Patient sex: M
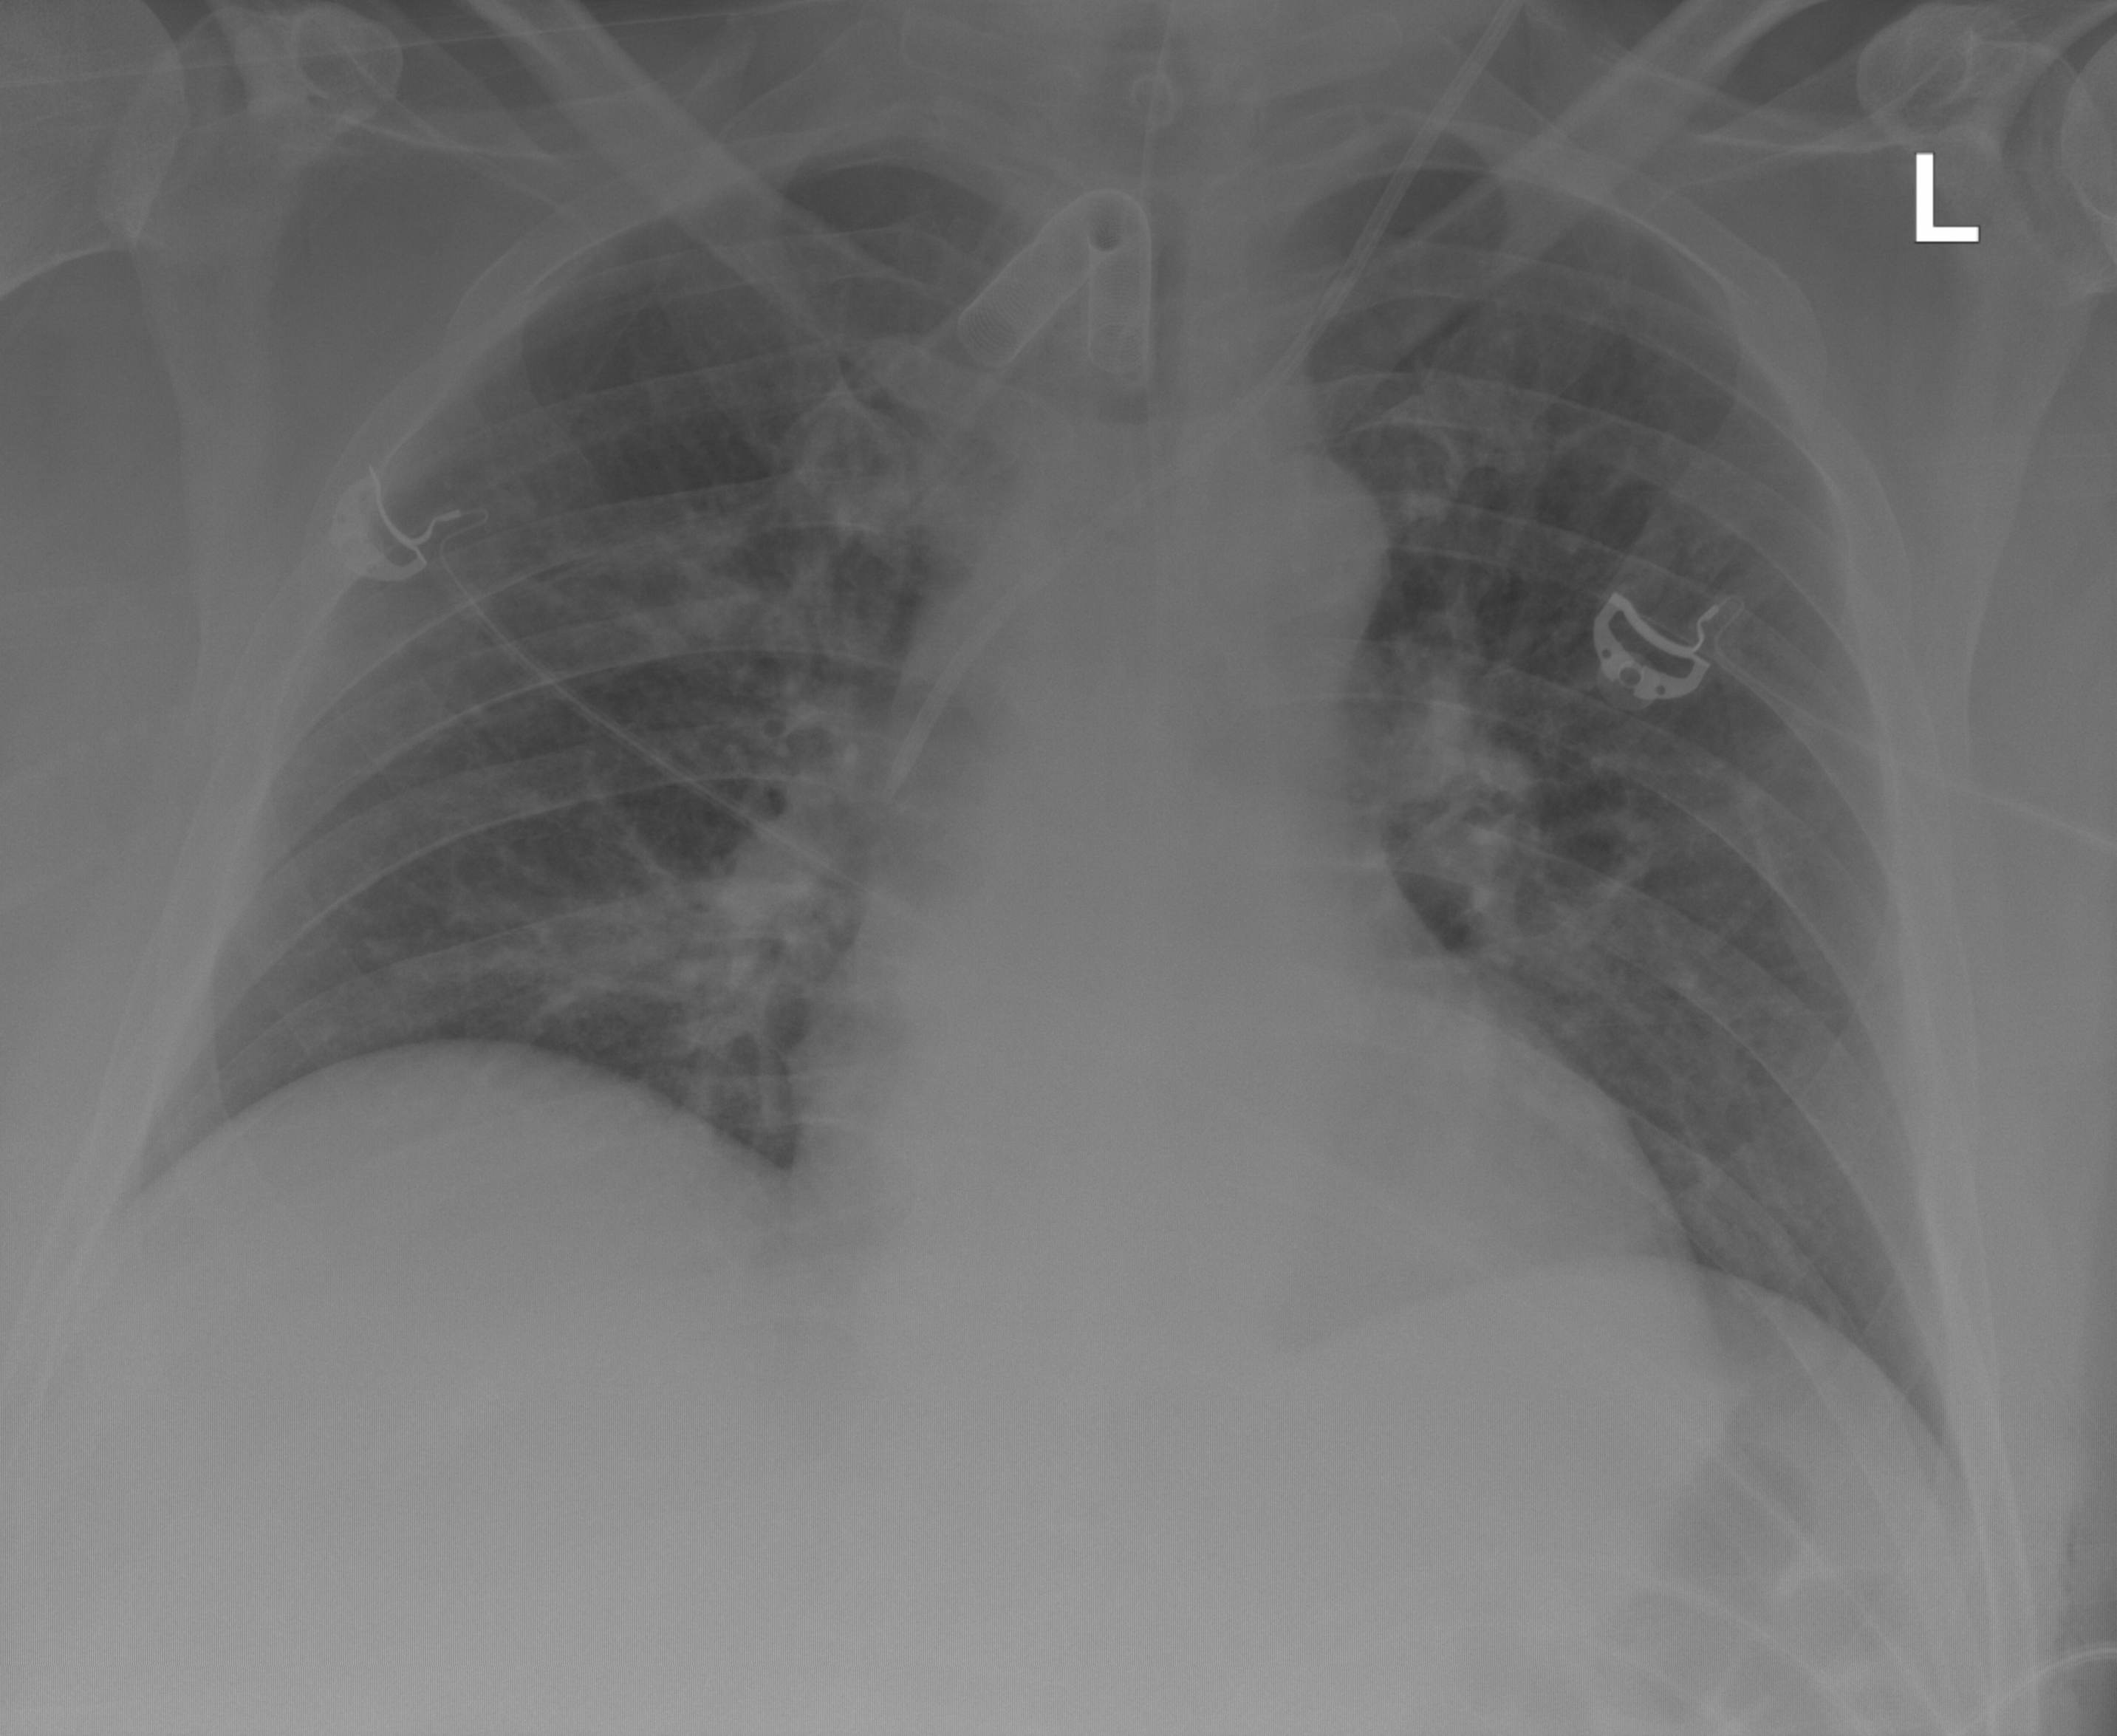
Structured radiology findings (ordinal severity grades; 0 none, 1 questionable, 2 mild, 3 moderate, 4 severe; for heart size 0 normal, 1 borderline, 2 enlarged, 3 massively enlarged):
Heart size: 0
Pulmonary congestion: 2
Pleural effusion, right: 0
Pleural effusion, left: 0
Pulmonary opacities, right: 0
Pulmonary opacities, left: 0
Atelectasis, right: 0
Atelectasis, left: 0